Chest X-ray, PA view. Patient: 45 years old, sex F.
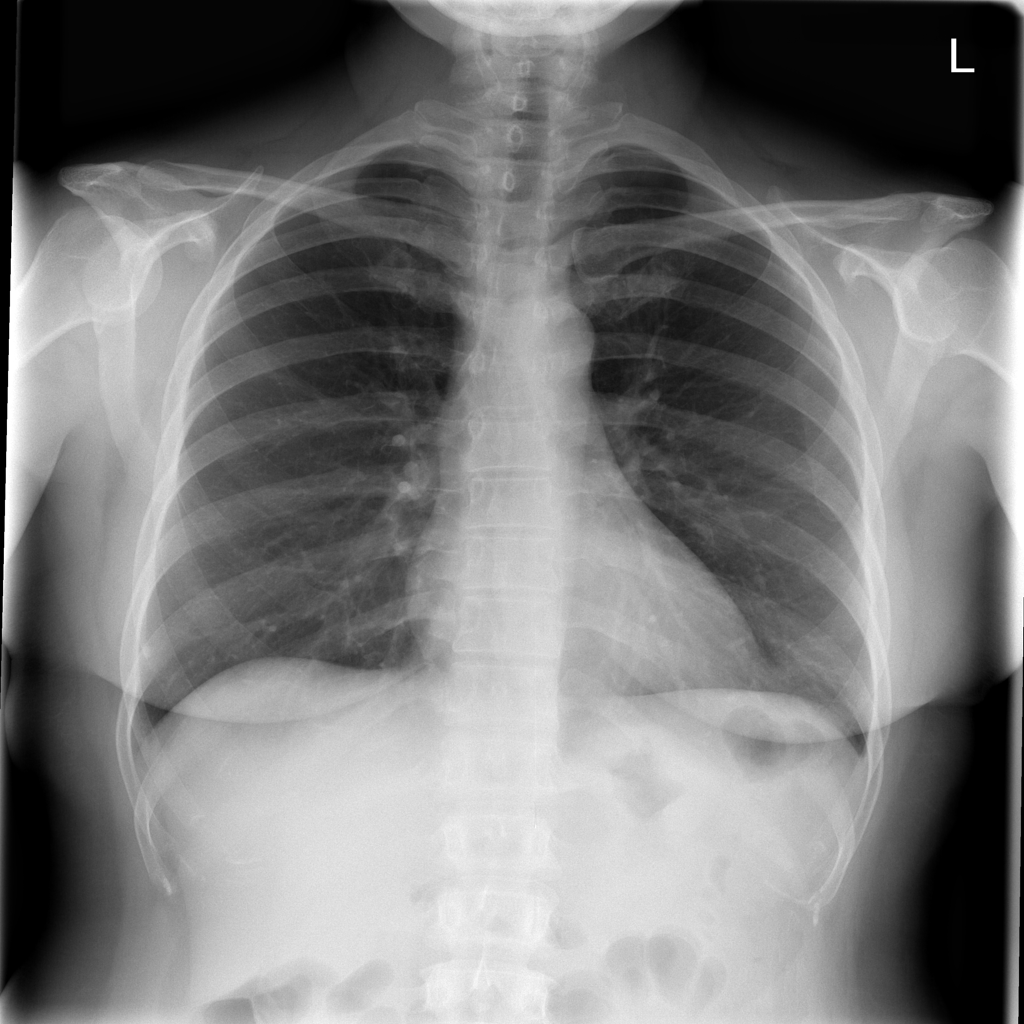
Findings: No Finding